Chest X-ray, AP view. Patient: 20 years old, sex M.
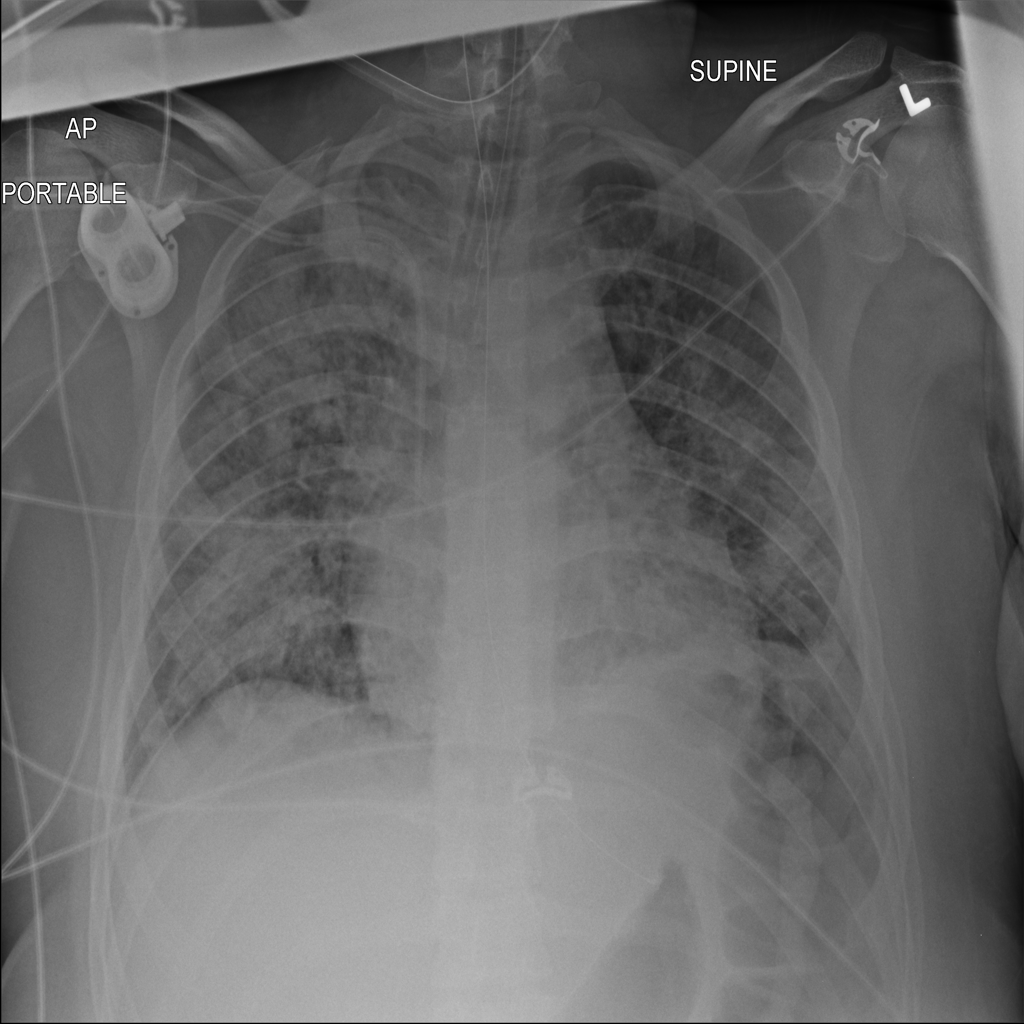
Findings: Infiltration